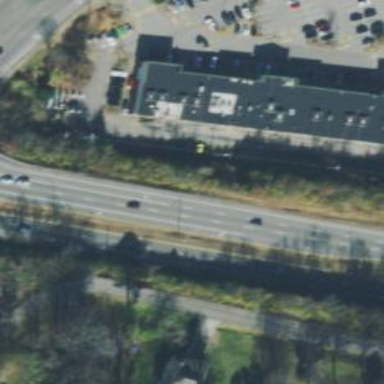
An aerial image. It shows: This image shows trunk highway that functions as expressway.